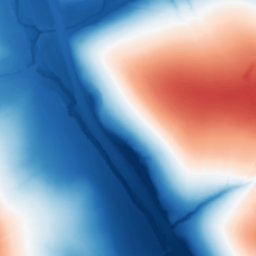
Category: trend_removal
Decomposition family: polynomial
Decomposition parameters: degree: 1
Upsampling method: bilinear
Upsampling parameters: scale: 4
Upsampling scale: 4